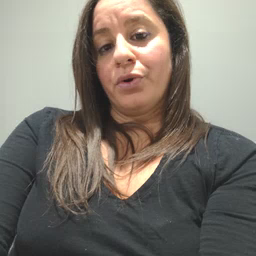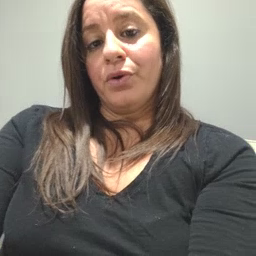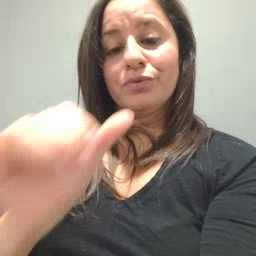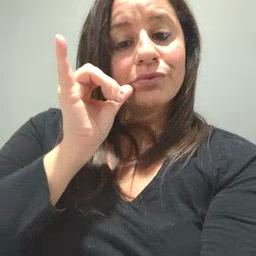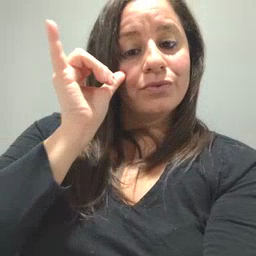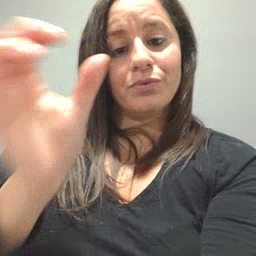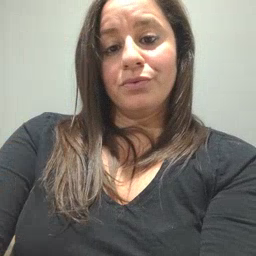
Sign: yesterday